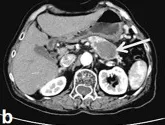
The second imaging. DWI shows the apparent diffusion restriction-induced heterogeneous hypersignal intensity (E, arrow).
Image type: radiology (ct)